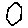
Label: hexagon